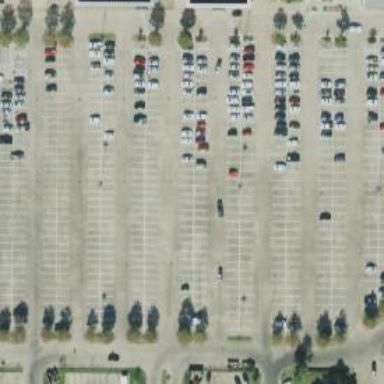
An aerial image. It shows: Parking space is available.